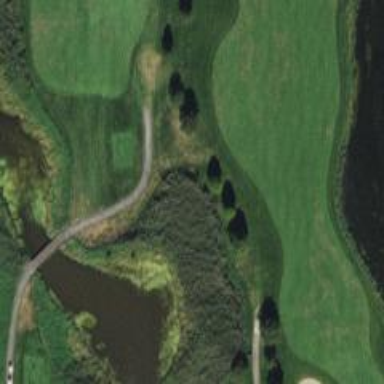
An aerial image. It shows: Service road designated as golf cart path.